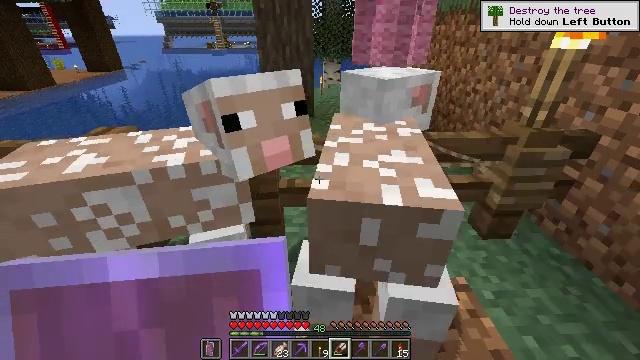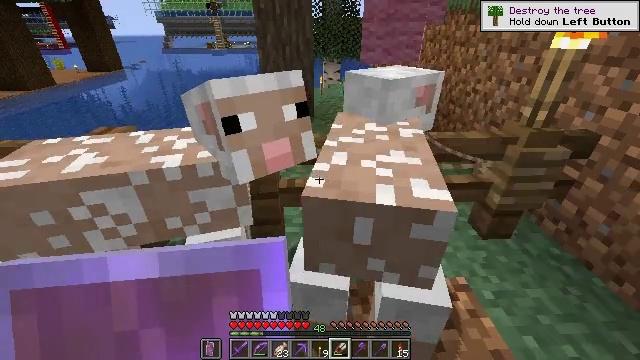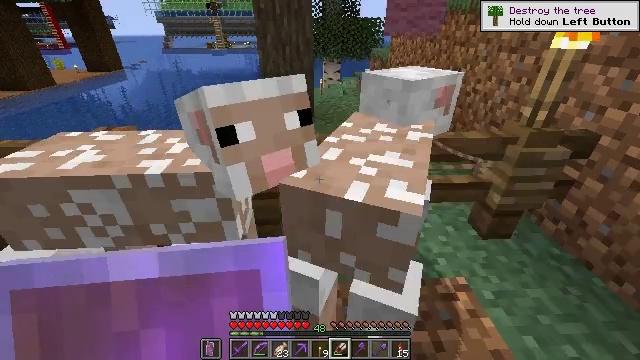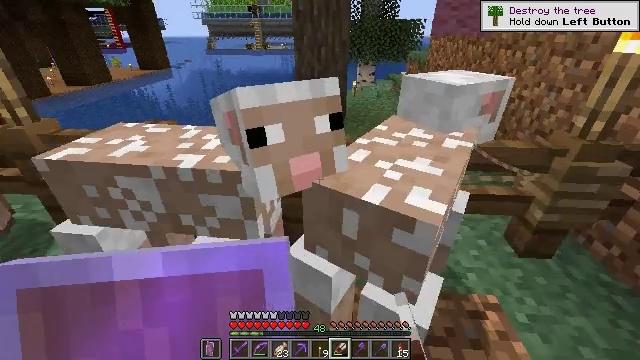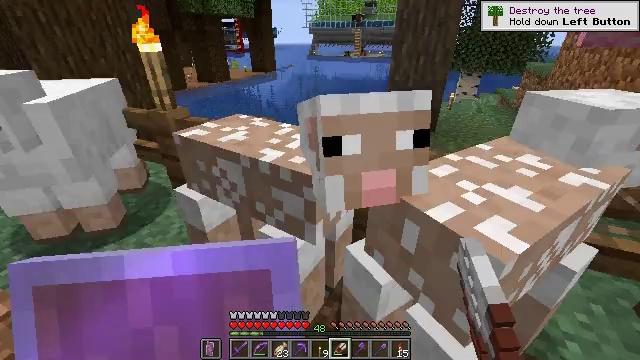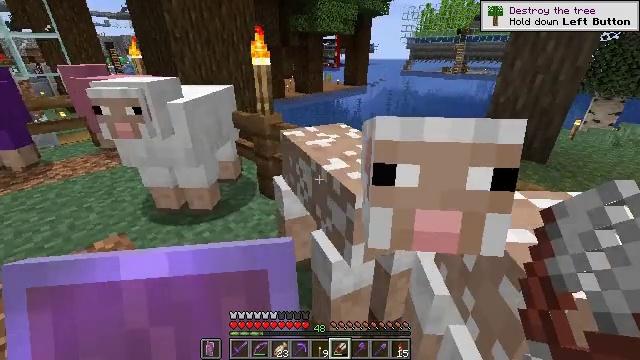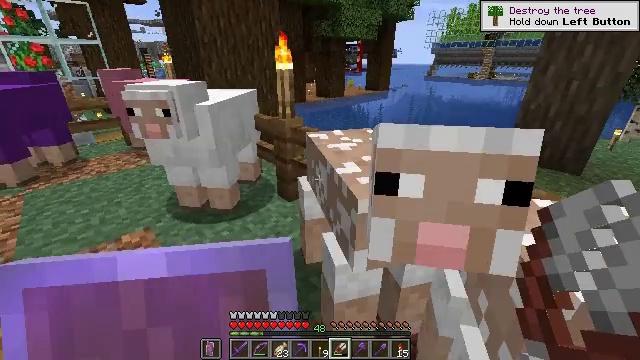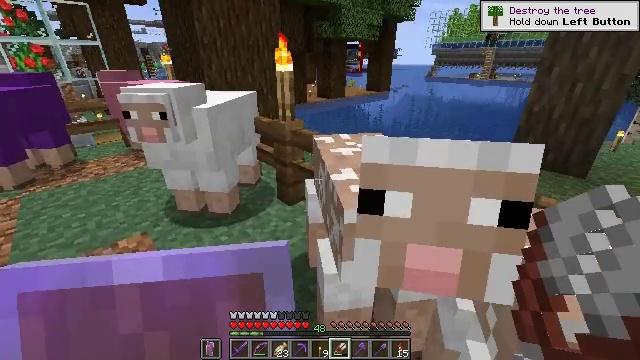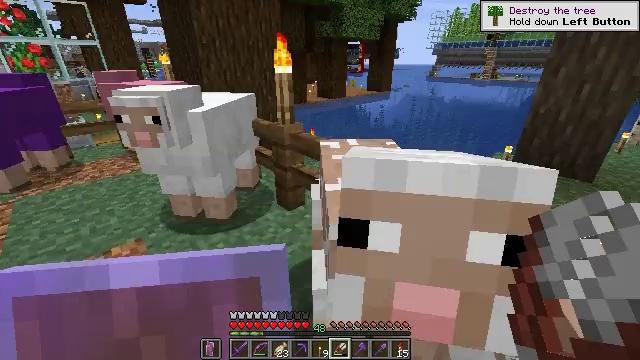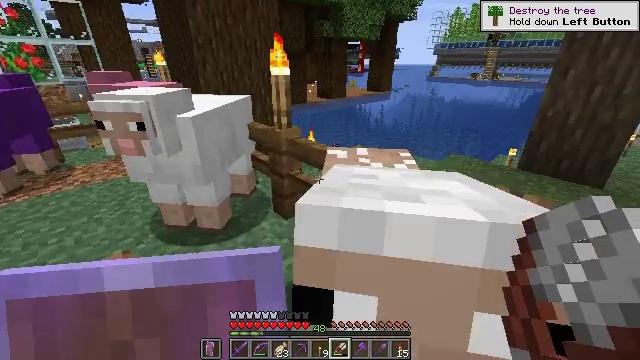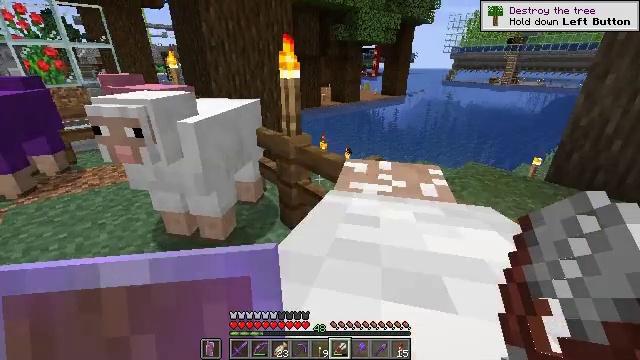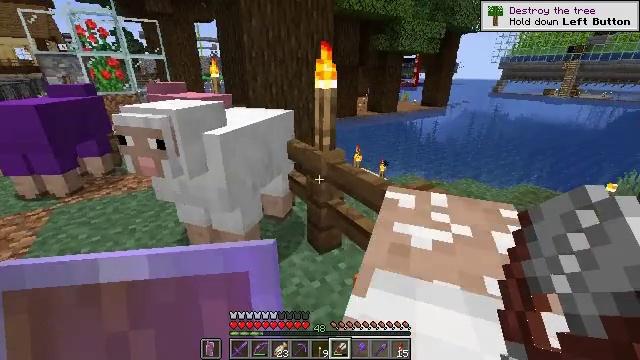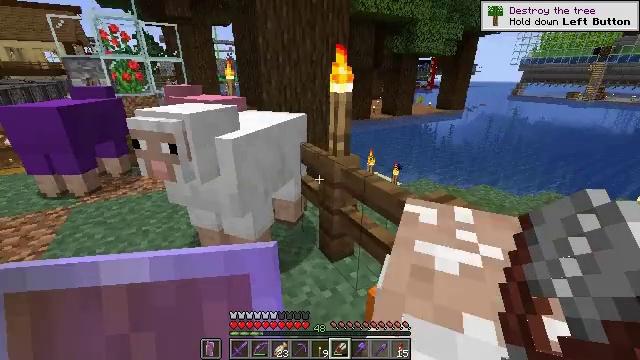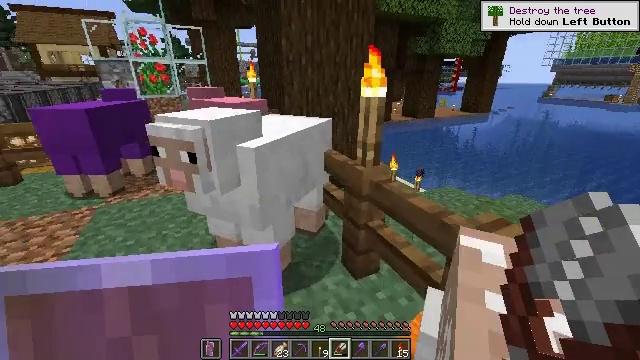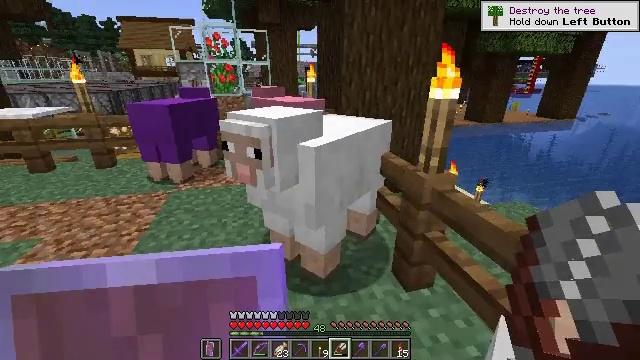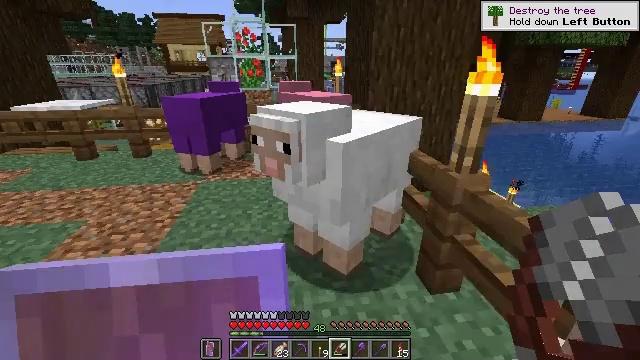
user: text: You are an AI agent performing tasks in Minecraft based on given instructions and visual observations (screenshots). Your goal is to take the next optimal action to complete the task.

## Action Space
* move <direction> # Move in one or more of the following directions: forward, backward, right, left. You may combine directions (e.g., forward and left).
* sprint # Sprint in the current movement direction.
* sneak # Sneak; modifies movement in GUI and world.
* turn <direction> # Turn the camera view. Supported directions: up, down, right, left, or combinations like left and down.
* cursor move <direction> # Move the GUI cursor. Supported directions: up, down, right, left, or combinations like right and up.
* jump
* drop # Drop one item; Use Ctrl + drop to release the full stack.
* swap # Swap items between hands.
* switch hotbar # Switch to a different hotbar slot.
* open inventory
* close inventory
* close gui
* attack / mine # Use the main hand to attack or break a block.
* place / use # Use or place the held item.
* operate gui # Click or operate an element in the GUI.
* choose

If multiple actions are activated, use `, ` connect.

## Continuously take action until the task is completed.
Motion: motion action
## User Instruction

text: craft item air
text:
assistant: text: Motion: no_op
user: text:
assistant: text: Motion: no_op
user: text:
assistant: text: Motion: turn left
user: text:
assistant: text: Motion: turn left and up
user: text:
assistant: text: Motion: turn left and up
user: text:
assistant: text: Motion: turn left
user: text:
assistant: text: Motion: move forward
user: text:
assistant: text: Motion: move forward
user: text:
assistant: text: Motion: move forward
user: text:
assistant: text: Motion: move forward, turn left
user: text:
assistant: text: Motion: move forward, turn left and up
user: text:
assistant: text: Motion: move forward, turn left
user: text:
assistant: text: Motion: turn left
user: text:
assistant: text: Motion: turn left
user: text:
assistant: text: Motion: turn left and down
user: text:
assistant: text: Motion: no_op
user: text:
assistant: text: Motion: no_op
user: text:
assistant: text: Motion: use / place
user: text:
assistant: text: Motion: use / place
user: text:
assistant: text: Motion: use / place
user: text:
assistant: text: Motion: no_op
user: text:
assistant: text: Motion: no_op
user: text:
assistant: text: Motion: no_op
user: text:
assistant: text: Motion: no_op
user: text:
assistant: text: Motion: no_op
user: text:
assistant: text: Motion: no_op
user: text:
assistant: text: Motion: no_op
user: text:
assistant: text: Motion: no_op
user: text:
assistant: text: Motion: move forward
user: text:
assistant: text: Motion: move forward